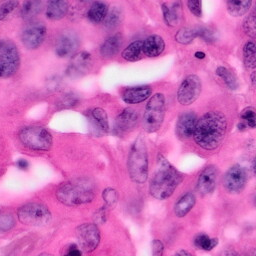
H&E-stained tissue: Pancreatic